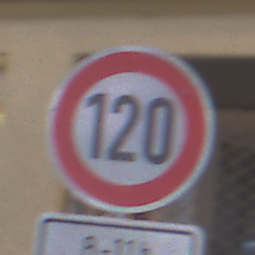
Verkehrszeichen: Geschwindigkeit120
Zusatzzeichen unten: ZeitangabenOhneBeschraenkungAufWochentage2
Umgebung: Outdoor, Urban
Tageszeit: Night
Wetter: Overcast
Licht: Artificial
Jahreszeit: Winter
Kontrast: MediumContrast